Question: I have write this code for dropdown in android xml
'''
<Spinner
android:id="@+id/gender"
android:layout_height="31dp"
android:layout_width="150dp"
android:entries="@array/gender"
android:prompt="@string/gender_select"
android:background="@drawable/textbox_bg_image">
</Spinner>
'''
Screen is looks like this type

it's dropdown height or width i can define but i click on it a list come out for options 'male' and 'female' ..
can we control drop down background or height and width....
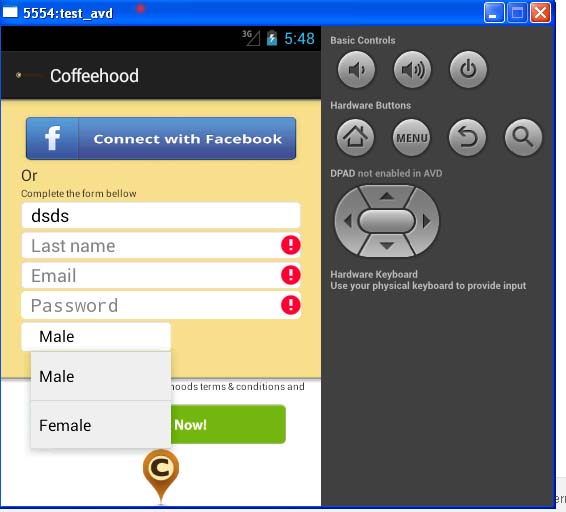
Answer: Create a custom spinner Adapter and then use the getDropDownView() method.
eg:
'''
adapter = new ArrayAdapter<String>(ActivityName.this,
R.layout.custom_spinner, gender_arraylist) {
@Override
public View getView(int position, View convertView, ViewGroup parent) {
View v = super.getView(position, convertView, parent);
return v;
}
public View getDropDownView(int position, View convertView,
ViewGroup parent) {
View v = super.getDropDownView(position, convertView, parent);
//change height and width or text size and colour here
return v;
}
};
'''